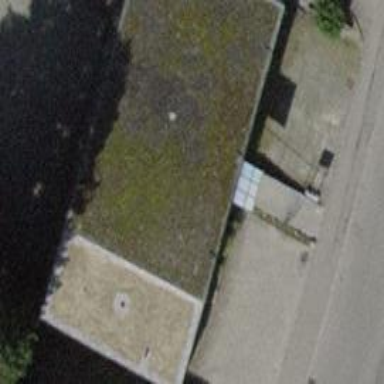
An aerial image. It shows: Group of garages.